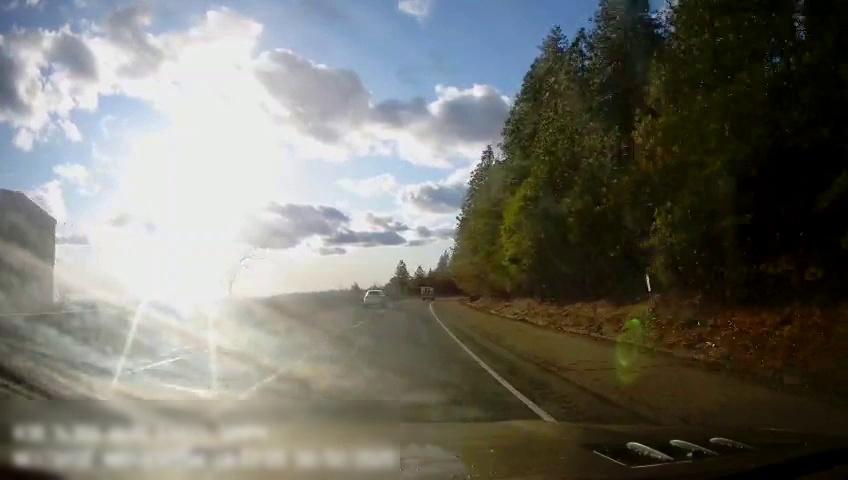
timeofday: Day
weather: Sunny
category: Drivable Space
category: Vehicles | Van
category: Vehicles | Car
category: Lanes | Alternate Lane
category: Lanes | Current Lane
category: Lanes | Alternate Lane